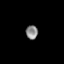
Tissue: prostate
Cell type: T cells
Senescence score: 0.308
Nuclear area (px): 162
Mean DAPI intensity: 137.235